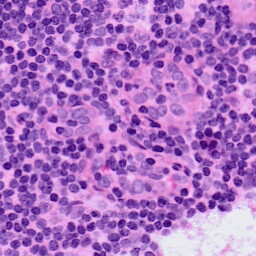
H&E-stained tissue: LymphNode